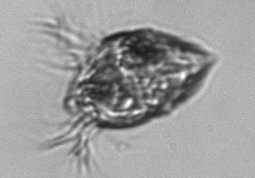
Label: Strombidium_morphotype1